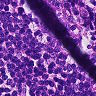
Metastatic tissue present: no